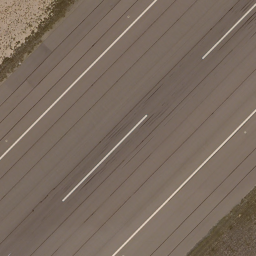
Label: runway